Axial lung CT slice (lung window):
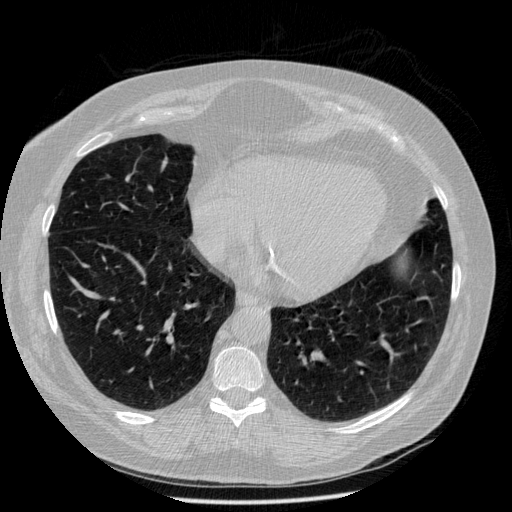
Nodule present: no